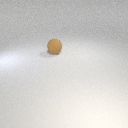
large brown rubber sphere